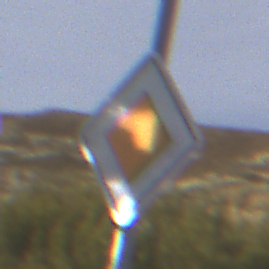
Verkehrszeichen: Vorfahrtsstrasse
Umgebung: Outdoor, Nature
Tageszeit: MorningAfternoon
Wetter: PartlyCloudy
Licht: Natural
Jahreszeit: NotSpecified
Kontrast: HighContrast